Question: Please consider a sample image shown below

The cave paintings are vaguely seen here. Can you please suggest a probable image processing technique I can use here to extractthe regions of the painting?
I tried OTSU threshold, as it is a type of adaptive threshold, but it did not work. Something as simple as color segmentation can be looked into. Apart from that, any pointers please?
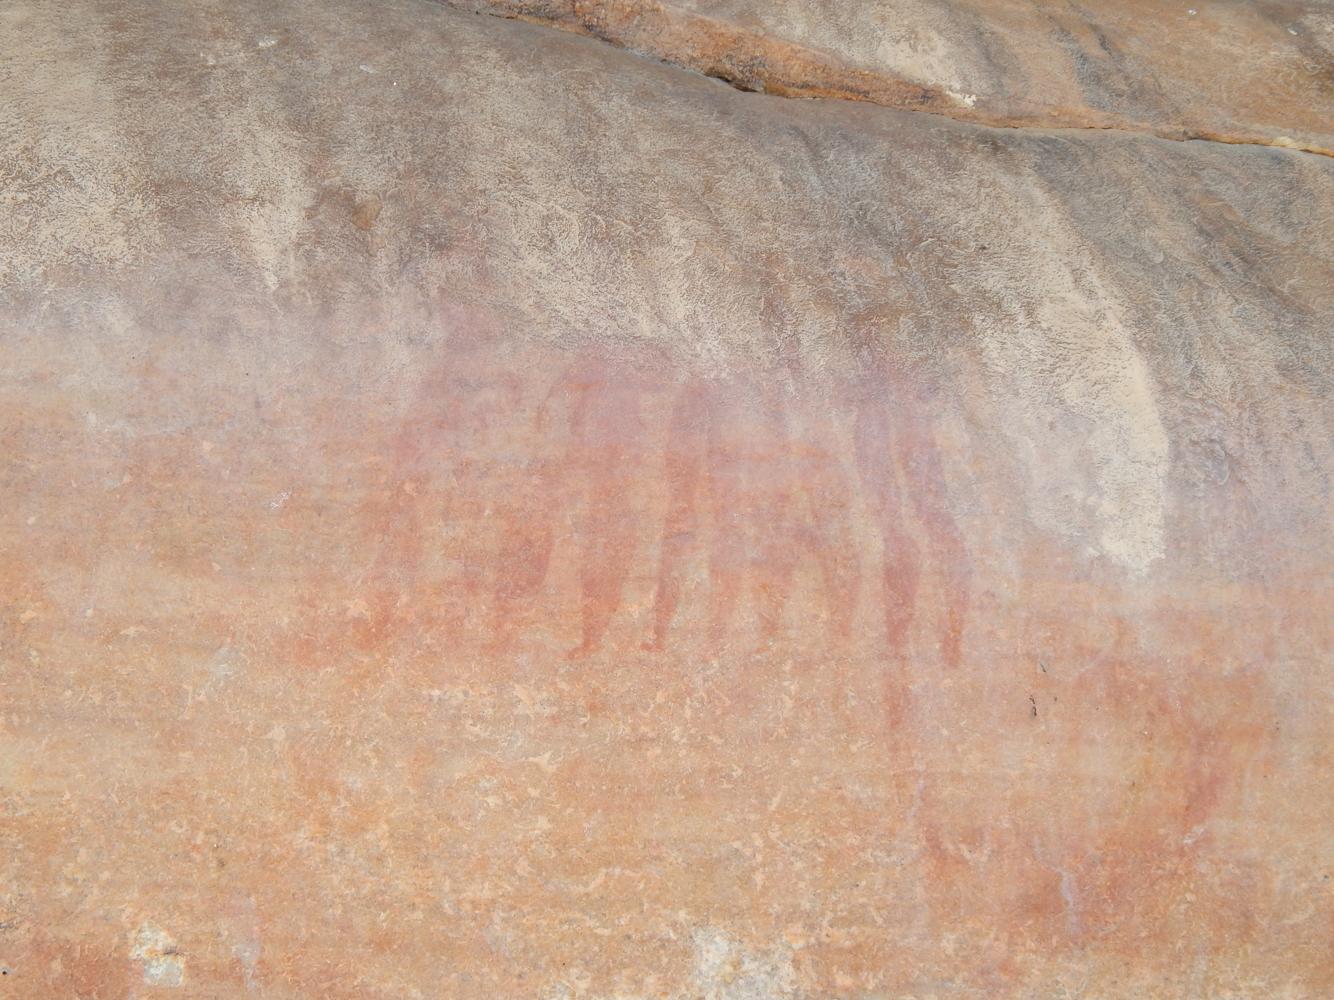
Answer: You can use decorrelation stretching for this. Take a look at <URL> in my blog post you'll find an implementation of decorrelation stretching using OpenCV.